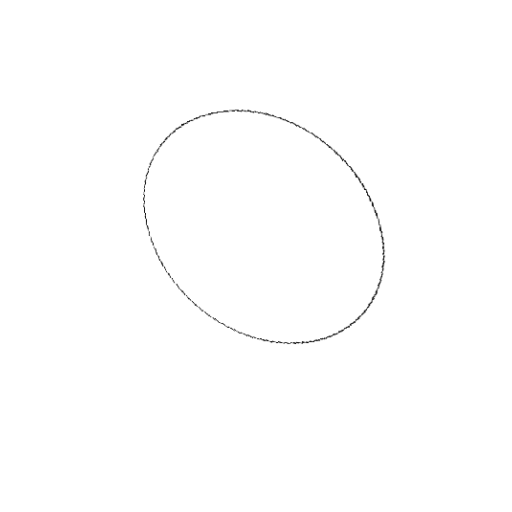
Crossing number: 0